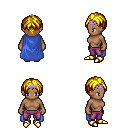
a pixel art fantasy rpg character, female body template, human, dark skin, blue cape, magenta pants, blonde parted hairstyle, purple tiara, gold boots, four views (front, back, left, right), 2x2 character sprite sheet, small pixel art, hard edges, no anti-aliasing